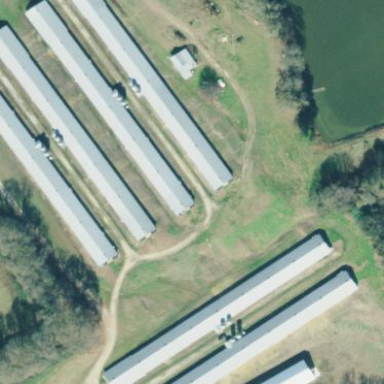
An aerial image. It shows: Farm auxiliary building.